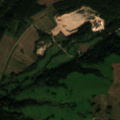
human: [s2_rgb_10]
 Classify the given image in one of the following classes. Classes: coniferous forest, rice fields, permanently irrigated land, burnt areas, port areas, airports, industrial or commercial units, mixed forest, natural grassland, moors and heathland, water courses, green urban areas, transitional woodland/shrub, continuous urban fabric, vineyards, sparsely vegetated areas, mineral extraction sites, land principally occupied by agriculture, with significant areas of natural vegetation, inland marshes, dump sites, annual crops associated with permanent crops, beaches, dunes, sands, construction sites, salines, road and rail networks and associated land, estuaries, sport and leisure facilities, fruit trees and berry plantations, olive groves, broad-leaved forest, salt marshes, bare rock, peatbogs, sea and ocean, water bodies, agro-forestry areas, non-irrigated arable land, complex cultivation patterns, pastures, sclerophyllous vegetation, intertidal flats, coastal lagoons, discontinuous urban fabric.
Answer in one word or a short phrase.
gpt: pastures, complex cultivation patterns, coniferous forest, mixed forest